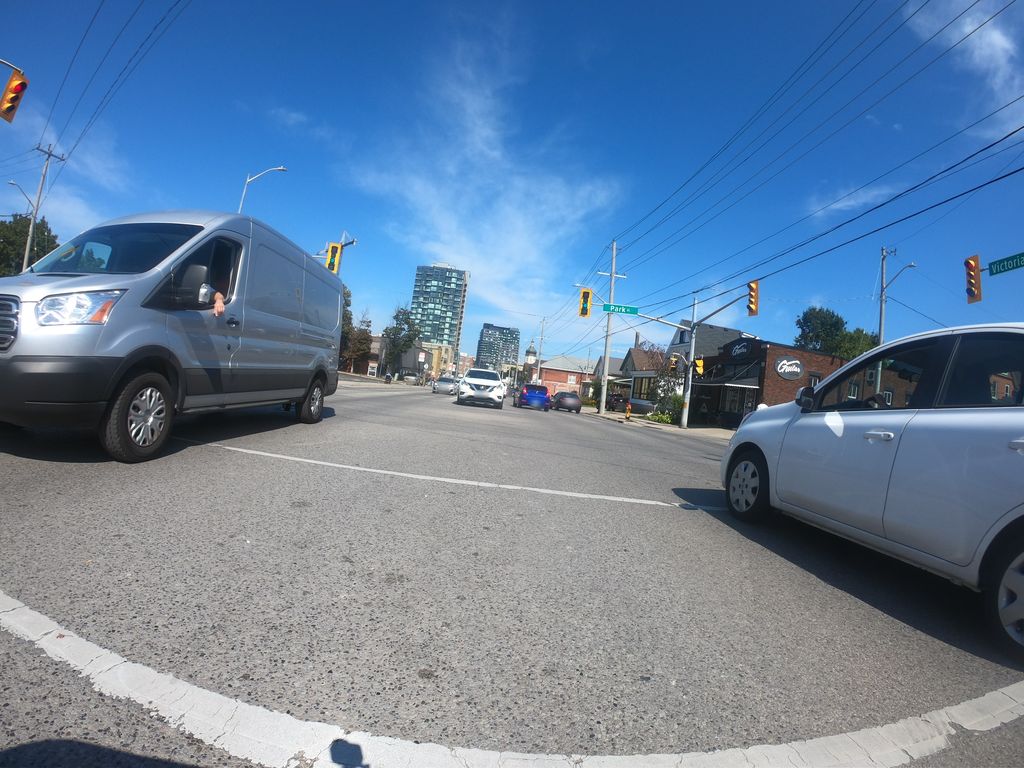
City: kitchener-waterloo